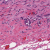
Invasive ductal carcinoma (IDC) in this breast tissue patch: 0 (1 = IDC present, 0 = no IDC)